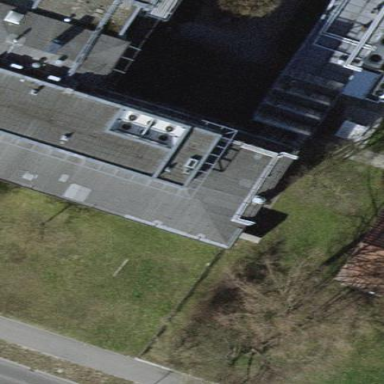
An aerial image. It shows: Service building with metal skillion roof facing west.